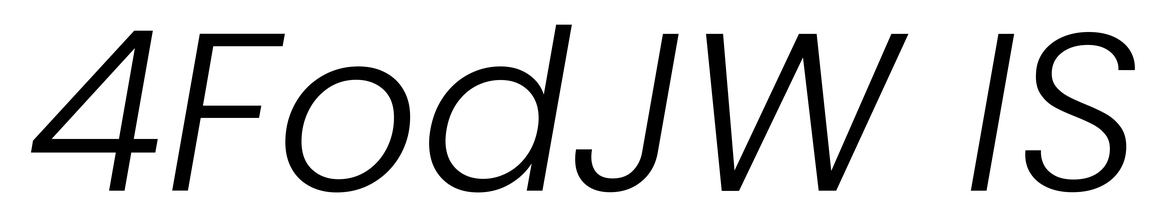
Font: Poppins-LightItalic